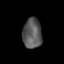
Tissue: prostate
Cell type: Fibroblasts
Senescence score: 0.6956
Nuclear area (px): 566
Mean DAPI intensity: 87.113